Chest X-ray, PA view. Patient: 52 years old, sex M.
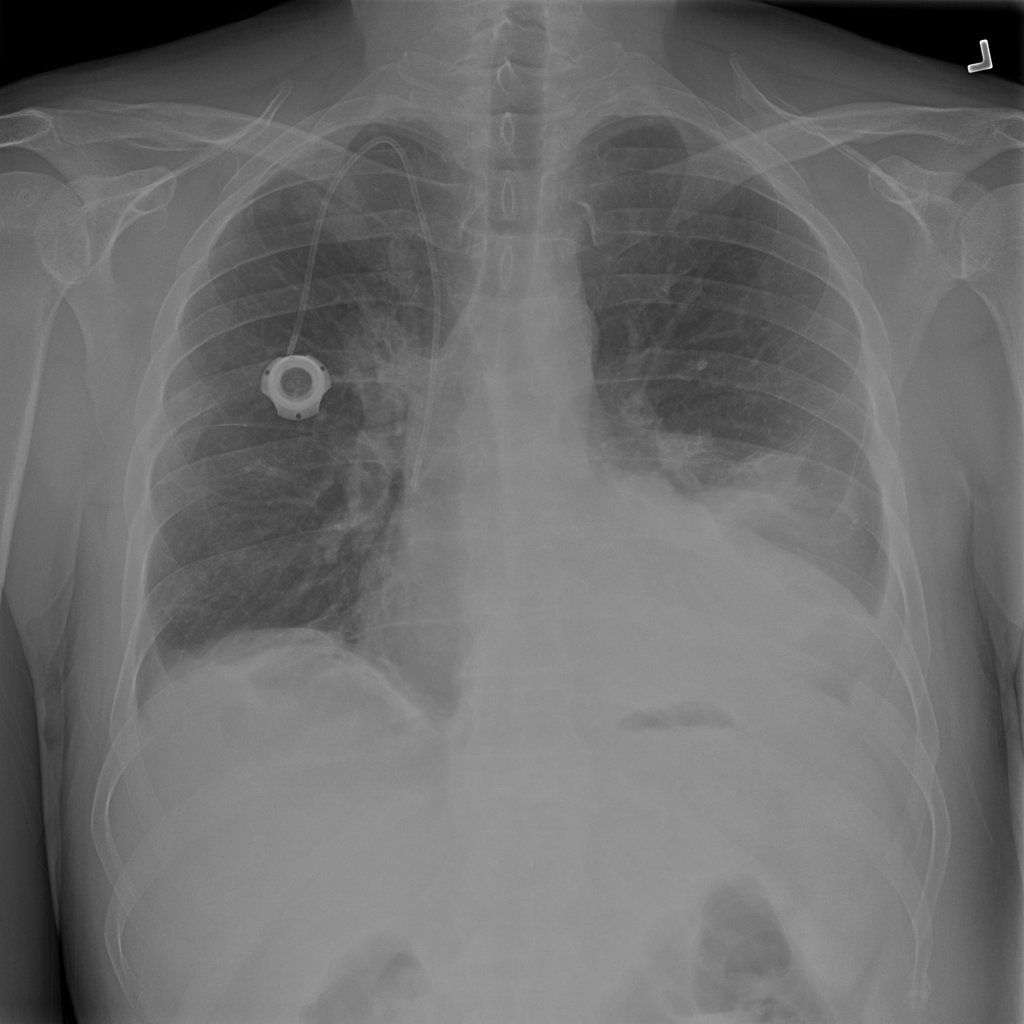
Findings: No Finding